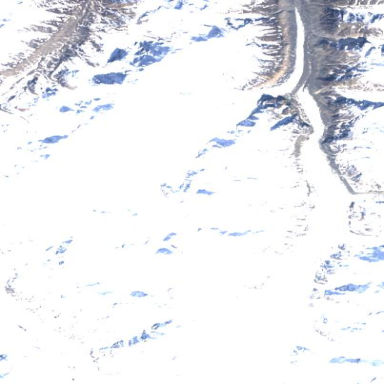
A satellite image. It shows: Stunning view of glacier.